Question: i have the code below in my java class .
'''
/*
* To change this template, choose Tools | Templates
* and open the template in the editor.
*/
package webservice;
import java.util.Iterator;
import java.util.List;
public class Webservice {
/**
* @param args the command line arguments
*/
public static void main(String[] args) {
// TODO code application logic here
ArrayOfString aar = new ArrayOfString();
aar.getString().add("<PHONE>");
aar.getString().add("<PHONE>");
aar.getString().add("<PHONE>");
aar.getString().add("<PHONE>");
aar.getString().add("<PHONE>");
aar.getString().add("");
ArrayOfStatusContainer status = getStatusList(aar);
List<StatusContainer> li = status.getStatusContainer();
Iterator litr=li.listIterator();
// System.out.println("Elements in forward directiton");
while(litr.hasNext()){
StatusContainer test = (StatusContainer)litr.next();
System.out.println(test.getStatus());
}
}
private static ArrayOfStatusContainer getStatusList(webservice.ArrayOfString keys) {
webservice.AdStatusWS service = new webservice.AdStatusWS();
webservice.AdStatusWSSoap port = service.getAdStatusWSSoap();
return port.getStatusList(keys);
}
}
'''
When ever i enter an empty string or enter a duplicate string value i get a nullpointer exception. I have been trying for a while, but i found no solution so far. I have attached a screen shot of the exception below. Stack trace is below:
'''
Sent
Booked
Multiple Errors
Exception in thread "main" java.lang.NullPointerException
In QC
Need correction client
at webservice.Webservice.main(Webservice.java:34)
Java Result: 1
BUILD SUCCESSFUL (total time: 1 second)
'''

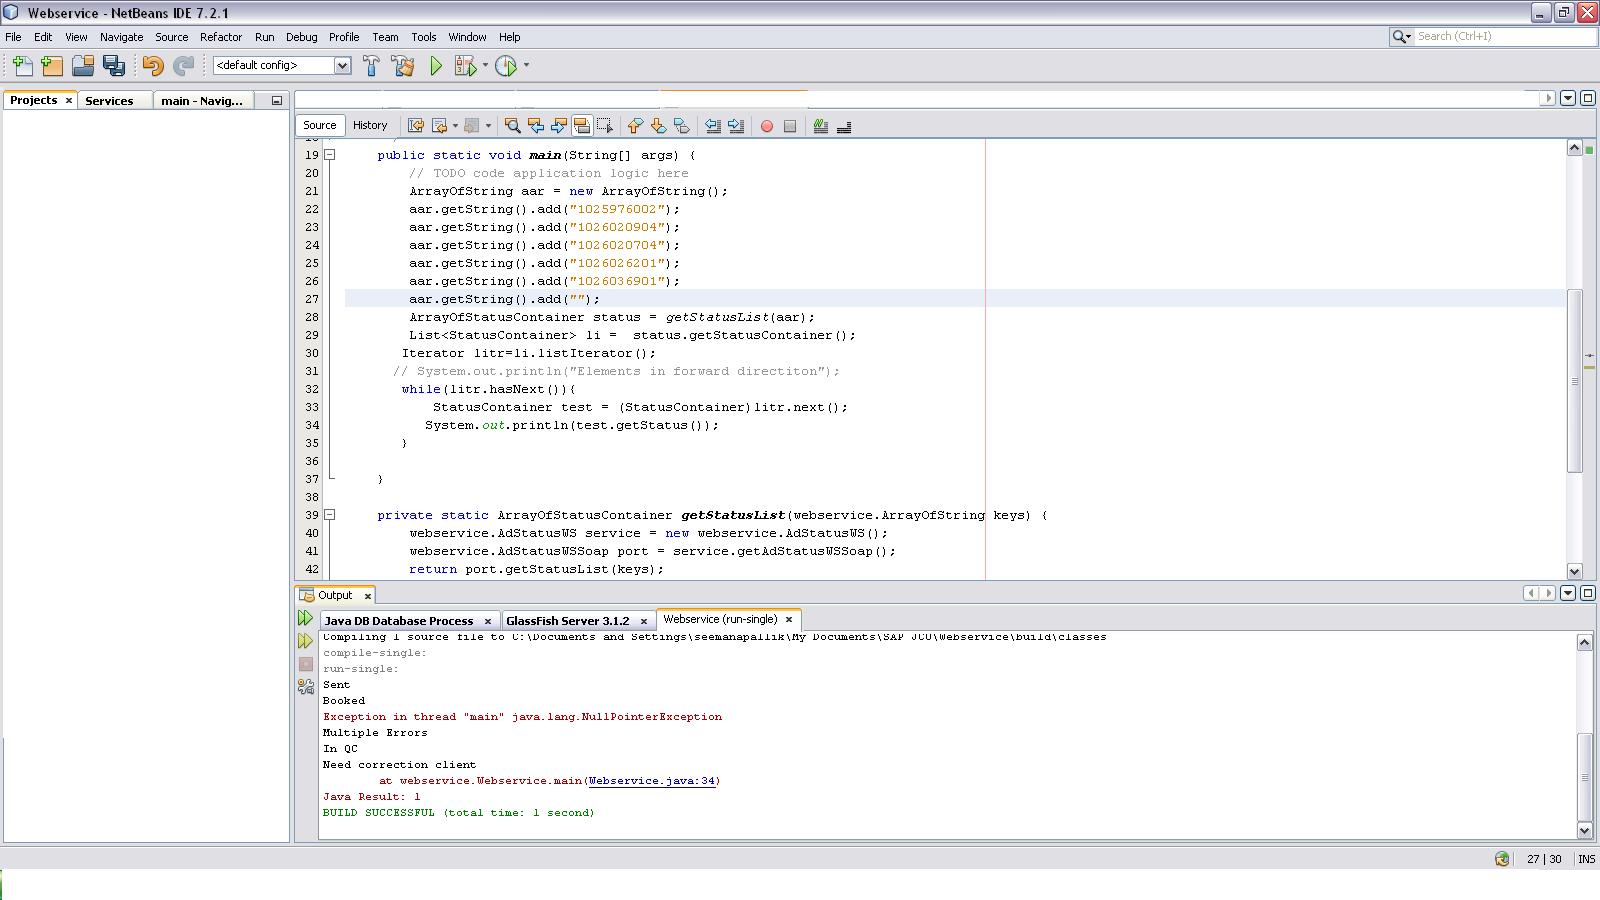
Answer: The Console says that the nullpointer exception was throw in line 34, what's possible means that test variable is null and you're trying to access a property of an object null validate null first.
'''
while(litr.hasNext()){
StatusContainer test = (StatusContainer)litr.next();
if(test != null)
System.out.println(test.getStatus());
}
'''